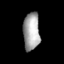
Tissue: skin
Cell type: Epithelial cells
Senescence score: 0.8044
Nuclear area (px): 607
Mean DAPI intensity: 165.888